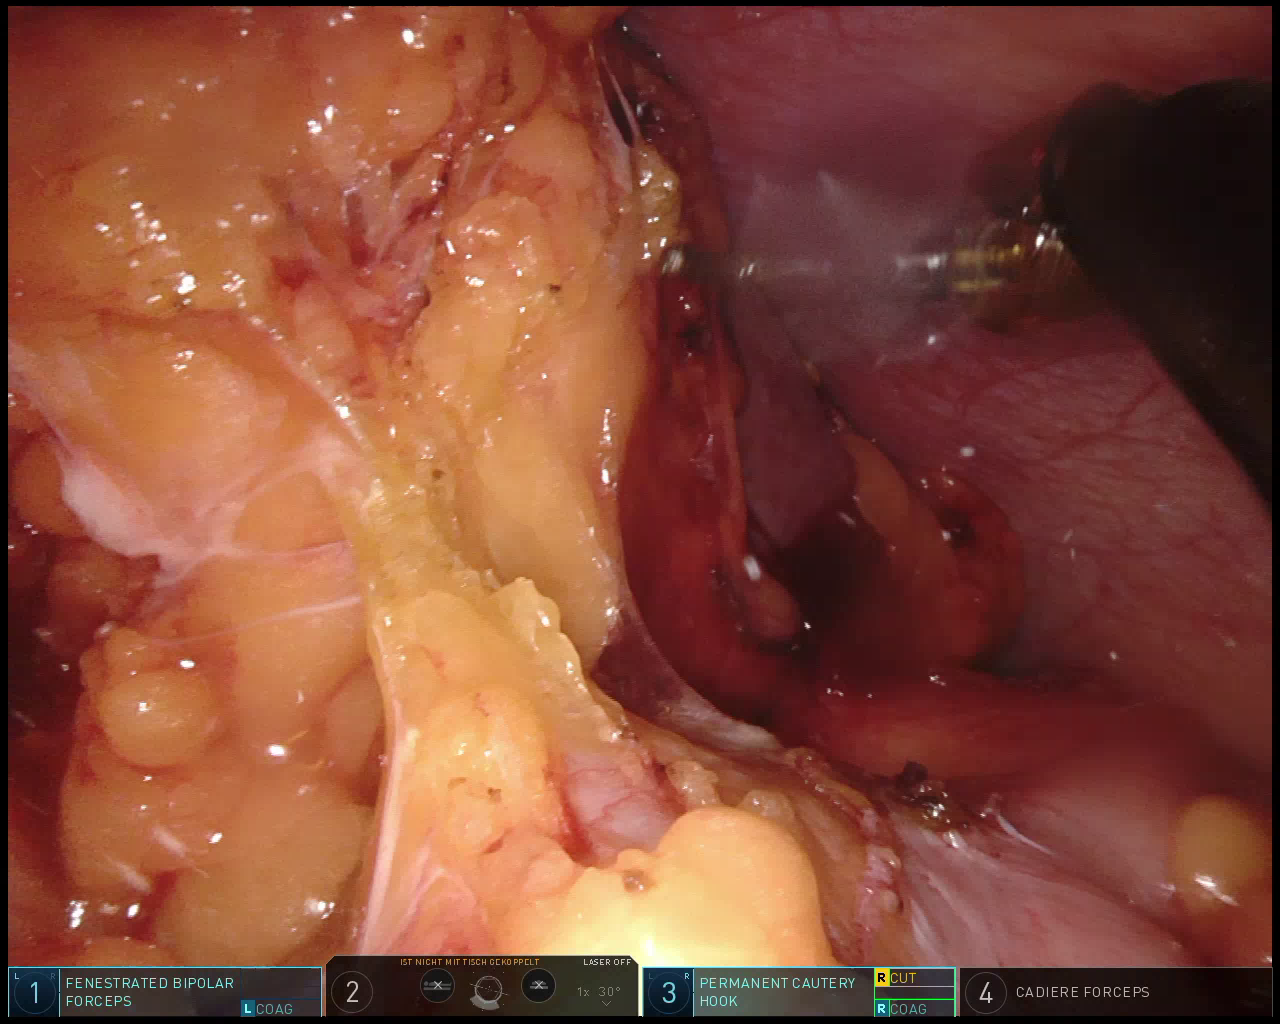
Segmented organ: abdominal_wall
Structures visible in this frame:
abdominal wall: yes
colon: yes
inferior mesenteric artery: no
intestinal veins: no
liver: no
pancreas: no
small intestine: no
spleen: yes
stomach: yes
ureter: no
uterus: no
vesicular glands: no